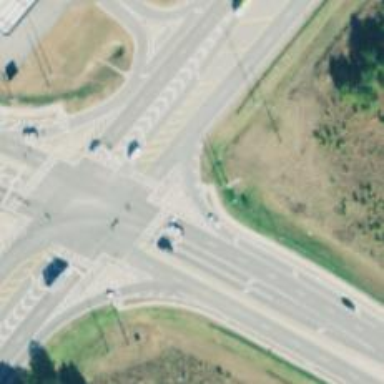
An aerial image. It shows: Marked crossing on the road.